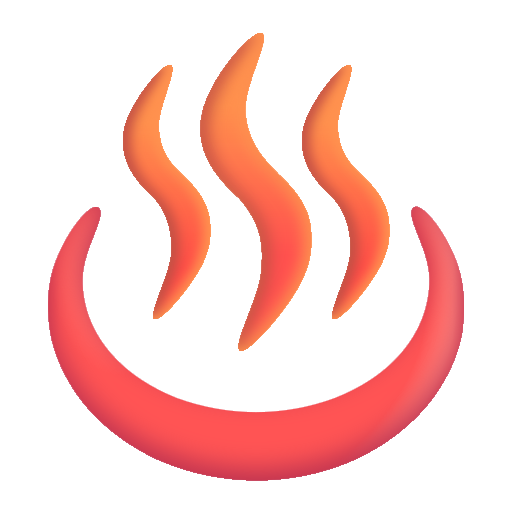
hot springs color